Question: frustration post ....
I just stumbled into the "CountDownTimer - last onTick not called" problem many have reported here.
Simple demo showing the problem
'''
package com.example.gosh;
import android.app.Activity;
import android.os.Bundle;
import android.os.CountDownTimer;
import android.util.Log;
public class CountDownTimerSucksActivity extends Activity {
int iDontWantThis = 0; // choose 100 and it works yet ...
private static final String TAG = "CountDownTimerSucksActivity";
@Override
public void onCreate(Bundle savedInstanceState) {
super.onCreate(savedInstanceState);
setContentView(R.layout.main);
new MyCountDownTimer(10000 + iDontWantThis , 1000).start();
}
class MyCountDownTimer extends CountDownTimer {
long startSec;
public MyCountDownTimer(long millisInFuture, long countDownInterval) {
super(millisInFuture, countDownInterval);
// TODO Auto-generated constructor stub
startSec = System.currentTimeMillis() ;
}
@Override
public void onFinish() {
// TODO Auto-generated method stub
Log.e(TAG, " onFinish (" + getSeconds() + ")");
}
@Override
public void onTick(long millisUntilFinished) {
// TODO Auto-generated method stub
Log.e(TAG, millisUntilFinished + " millisUntilFinished" + " (" + getSeconds() + ")");
}
protected long getSeconds() {
return (((System.currentTimeMillis() - startSec) / 1000) % 60);
}
}
}
'''
The logcat output from a test run ...

As you can see the last call onTick is happening with 1963ms millisUntilFinished, then the next call is onFinished nearly 2 seconds later. Surely a buggy behavior. I found many posts on this yet no clean solution yet. One I included in the source code, if you set the iDontWantThis field to 100 it works.
I dont mind workarounds in minor fields yet this seems such a core functionality that i cant fathom it wasnt fixed yet. What are you people doing to have a clean solution for this?
Thanks a lot
martin
A very useful modification of the CountDownTimer by Sam which does not surpresses the last tick due to internal ms delay and also prevents the accumulation of ms delay with each tick over time can be found <URL>
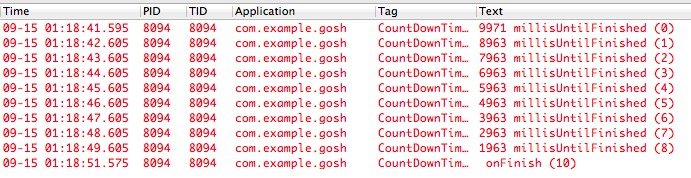
Answer: The behavior you are experiencing is actually explicitly defined in the 'CountdownTimer' code; <URL>.
Notice inside of 'handleMessage()', if the time remaining is less than the interval, it explicitly does not call 'onTick()' and just delays until complete.
Notice, though, from the source that 'CountdownTimer' is just a very thin wrapper on 'Handler', which is the real timing component of the Android framework. As a workaround, you could very easily create your own timer from this source (less than 150 lines) and remove this restriction to get your final tick callback.